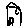
Label: house